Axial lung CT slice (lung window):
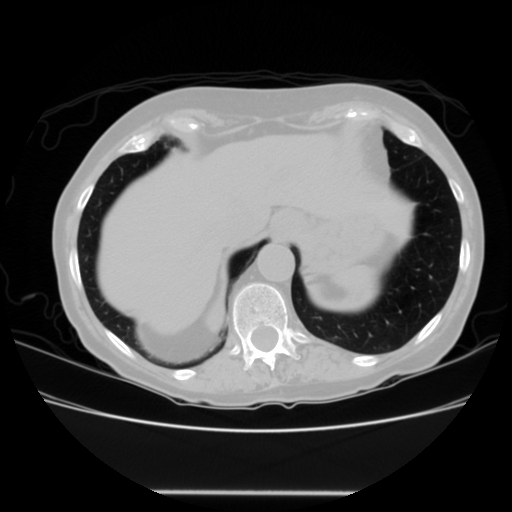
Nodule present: no